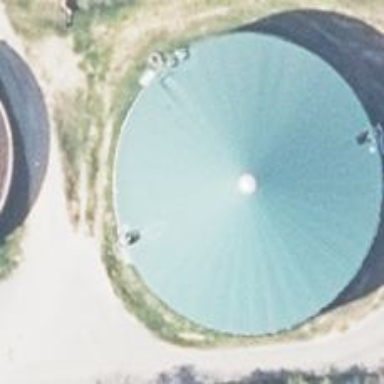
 serving as digester building with power generator."